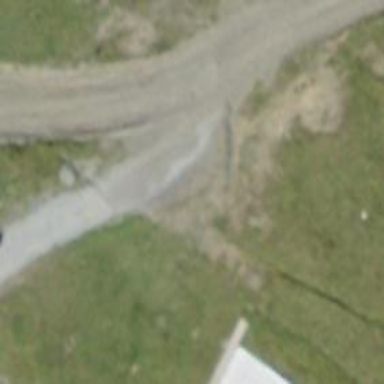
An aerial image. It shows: Unpaved footway.